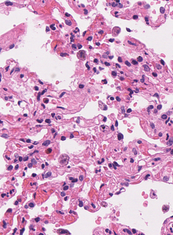
Tumor epithelial tissue: no
Tumor-associated stroma tissue: no
Normal tissue: yes